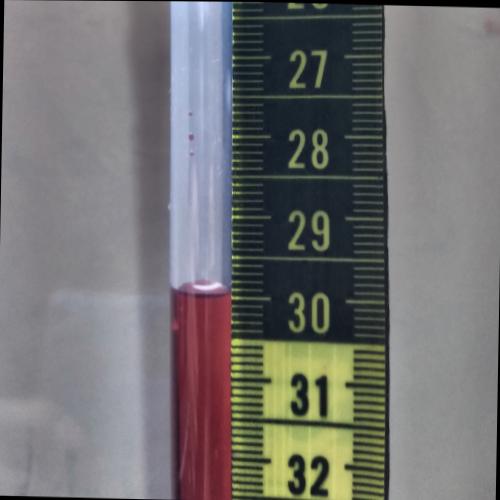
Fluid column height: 30.0 cm